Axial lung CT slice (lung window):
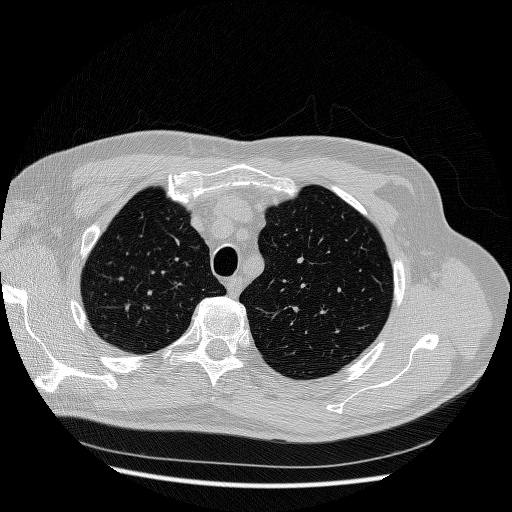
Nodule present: yes
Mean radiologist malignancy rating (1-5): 3